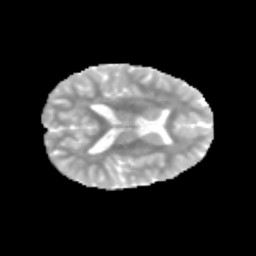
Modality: MD
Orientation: axial
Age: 12
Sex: female
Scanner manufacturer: siemens
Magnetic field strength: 3 T
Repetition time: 3.8 s
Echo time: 0.07 s